Field crop: maize
Growth stage: 2
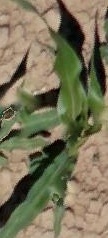
Species: maize